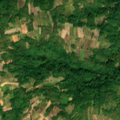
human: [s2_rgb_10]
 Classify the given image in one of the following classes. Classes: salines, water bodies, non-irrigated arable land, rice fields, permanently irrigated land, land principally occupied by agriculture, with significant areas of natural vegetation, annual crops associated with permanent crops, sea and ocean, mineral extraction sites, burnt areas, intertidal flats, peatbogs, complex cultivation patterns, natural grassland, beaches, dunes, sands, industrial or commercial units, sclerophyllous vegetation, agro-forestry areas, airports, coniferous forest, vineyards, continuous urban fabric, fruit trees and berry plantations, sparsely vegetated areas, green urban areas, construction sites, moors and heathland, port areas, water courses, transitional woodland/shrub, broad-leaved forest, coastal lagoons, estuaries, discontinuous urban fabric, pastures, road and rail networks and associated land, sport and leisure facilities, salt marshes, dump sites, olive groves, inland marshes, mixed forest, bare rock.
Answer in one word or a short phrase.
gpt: land principally occupied by agriculture, with significant areas of natural vegetation, broad-leaved forest, transitional woodland/shrub